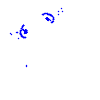
Particle: electron